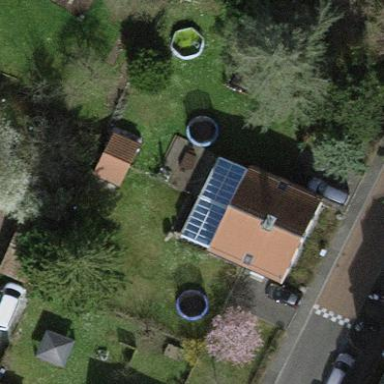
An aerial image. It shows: Garden enclosed by fence.